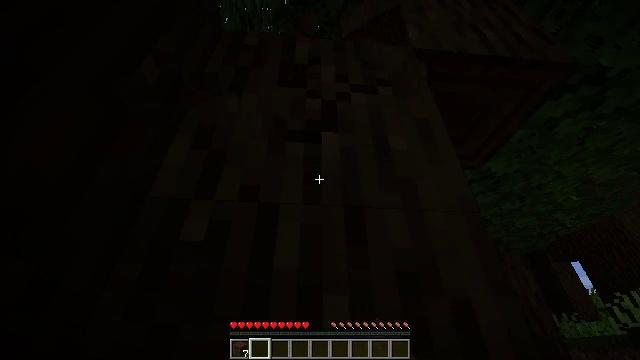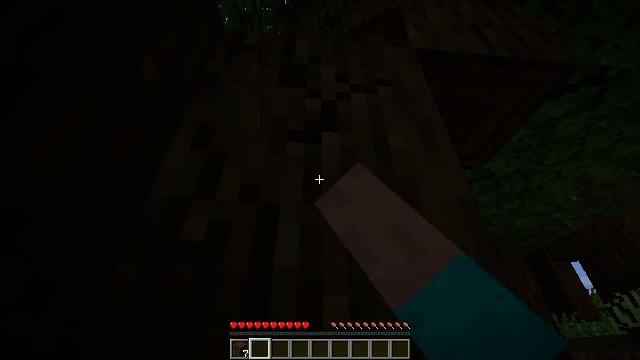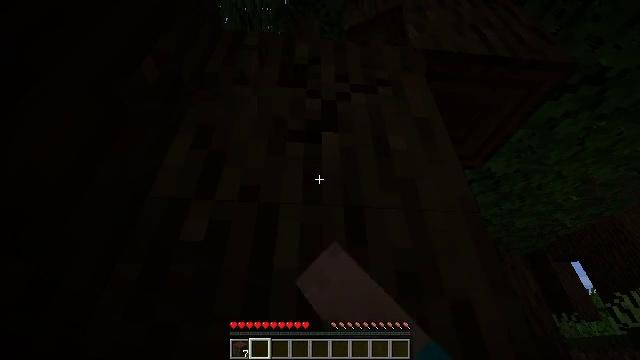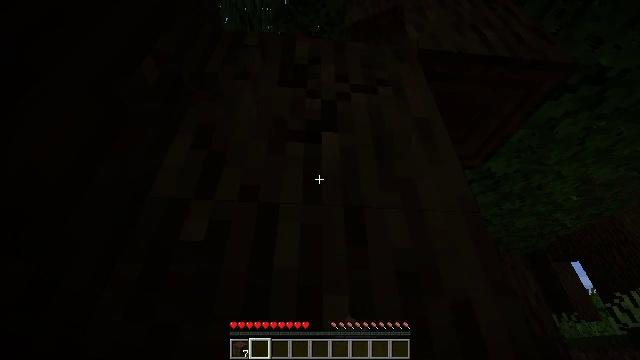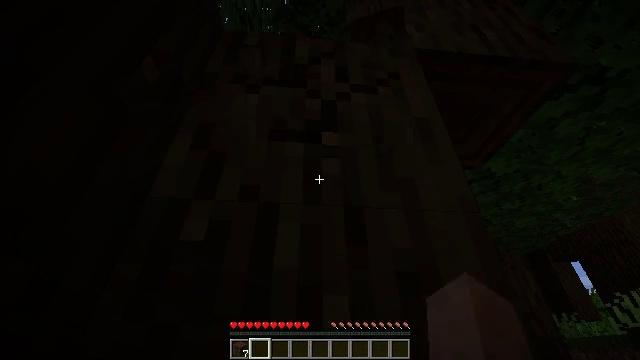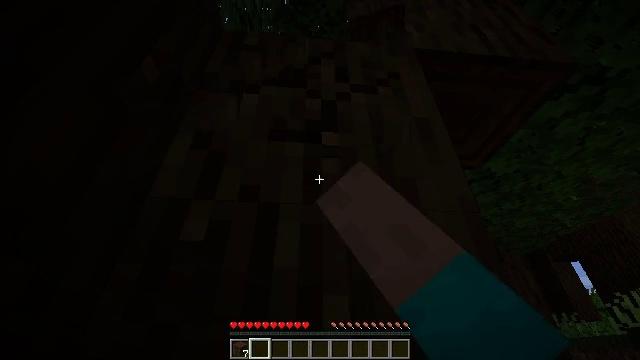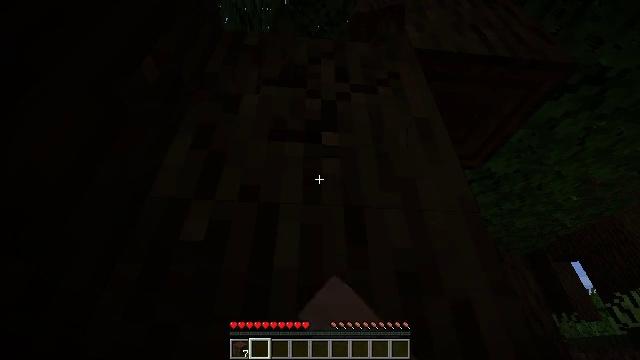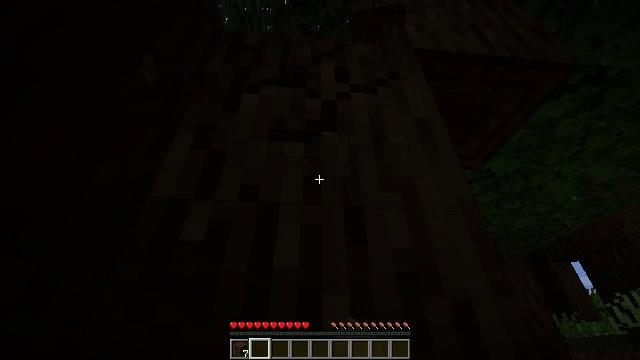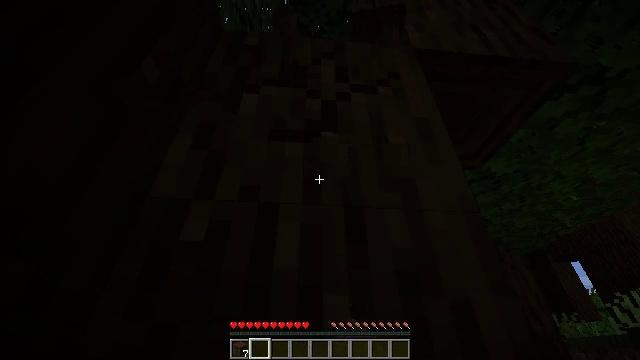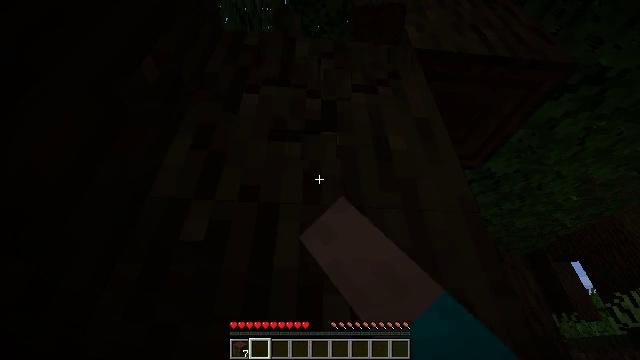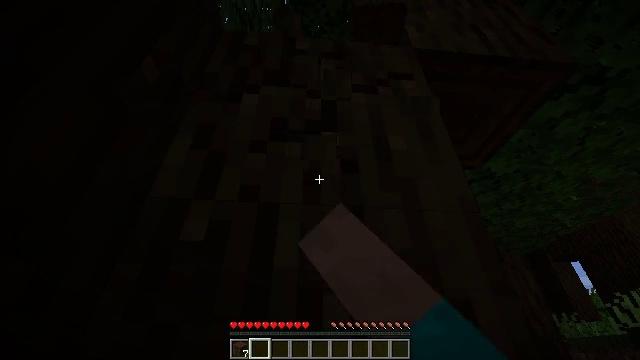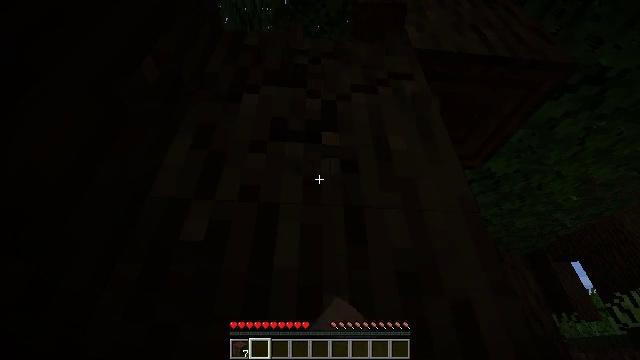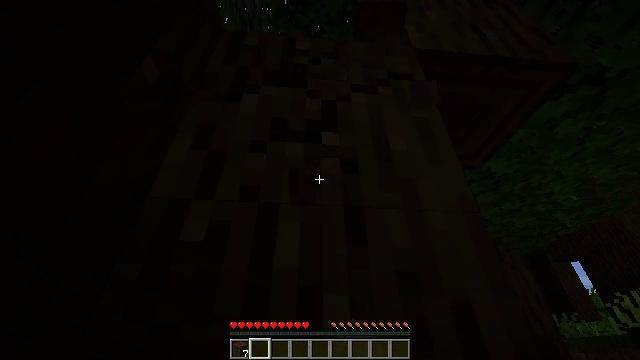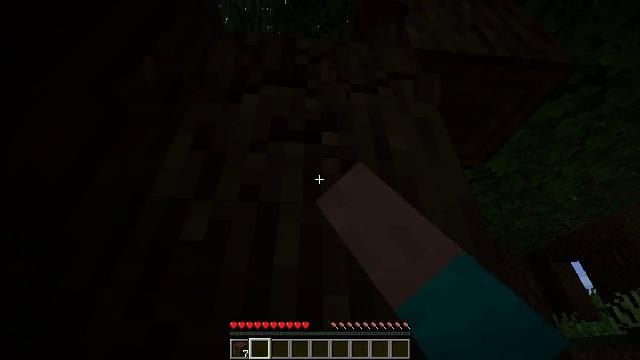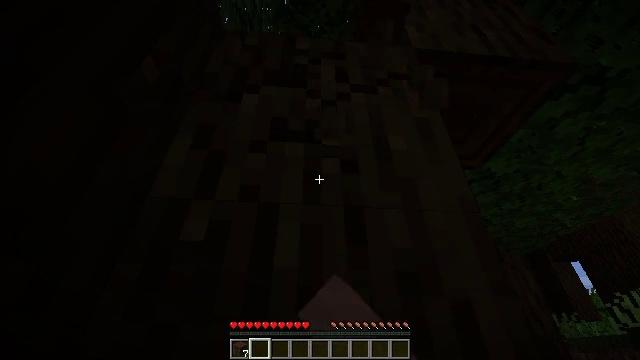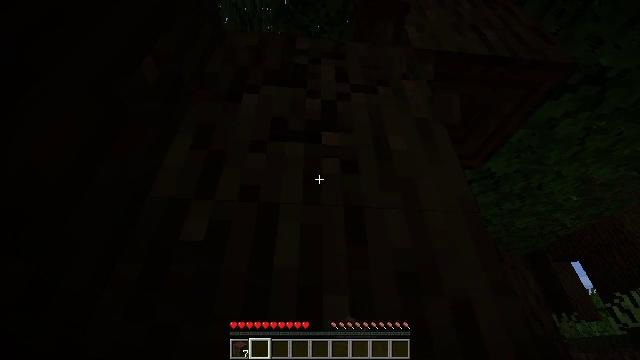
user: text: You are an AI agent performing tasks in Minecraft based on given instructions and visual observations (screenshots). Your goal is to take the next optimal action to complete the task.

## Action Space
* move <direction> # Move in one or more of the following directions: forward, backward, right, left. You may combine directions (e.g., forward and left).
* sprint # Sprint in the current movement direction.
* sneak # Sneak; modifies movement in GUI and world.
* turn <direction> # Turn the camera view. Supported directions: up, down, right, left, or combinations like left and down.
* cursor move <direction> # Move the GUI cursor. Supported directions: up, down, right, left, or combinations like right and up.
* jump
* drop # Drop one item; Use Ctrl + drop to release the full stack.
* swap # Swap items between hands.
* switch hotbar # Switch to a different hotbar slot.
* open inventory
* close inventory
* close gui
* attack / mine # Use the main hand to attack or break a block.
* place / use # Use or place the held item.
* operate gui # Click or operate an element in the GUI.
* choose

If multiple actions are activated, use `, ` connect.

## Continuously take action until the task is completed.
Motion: motion action
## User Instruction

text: Break the dark oak log in the forest.
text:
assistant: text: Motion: attack / mine
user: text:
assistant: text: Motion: attack / mine
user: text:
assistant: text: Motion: attack / mine
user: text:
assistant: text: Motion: attack / mine
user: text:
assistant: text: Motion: attack / mine
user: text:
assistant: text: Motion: attack / mine
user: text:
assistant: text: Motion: attack / mine
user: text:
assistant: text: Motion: attack / mine
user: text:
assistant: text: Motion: attack / mine
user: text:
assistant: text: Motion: attack / mine
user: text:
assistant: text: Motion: attack / mine
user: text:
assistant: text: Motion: attack / mine
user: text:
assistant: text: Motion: attack / mine
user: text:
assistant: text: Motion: attack / mine
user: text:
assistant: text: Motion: attack / mine
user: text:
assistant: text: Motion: attack / mine
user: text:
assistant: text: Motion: attack / mine
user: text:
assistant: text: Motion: attack / mine
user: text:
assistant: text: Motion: attack / mine
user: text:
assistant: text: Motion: turn up, attack / mine
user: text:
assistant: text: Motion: turn up, attack / mine
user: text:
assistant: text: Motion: turn left and up, attack / mine
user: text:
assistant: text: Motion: attack / mine
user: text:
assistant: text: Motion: attack / mine
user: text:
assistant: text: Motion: attack / mine
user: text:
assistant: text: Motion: attack / mine
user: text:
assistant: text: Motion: attack / mine
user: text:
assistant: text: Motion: attack / mine
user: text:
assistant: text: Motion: attack / mine
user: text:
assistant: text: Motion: turn right and down, attack / mine